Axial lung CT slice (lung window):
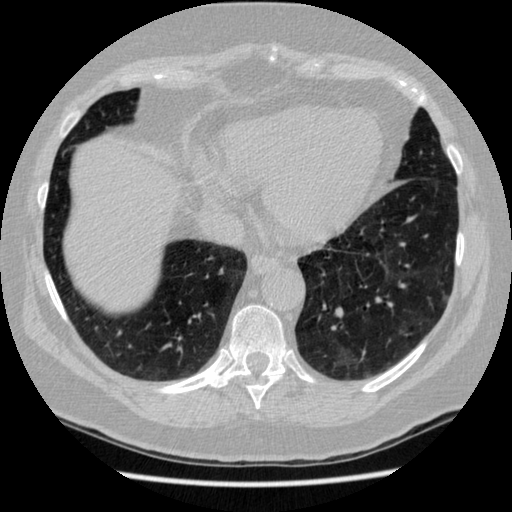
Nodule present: no